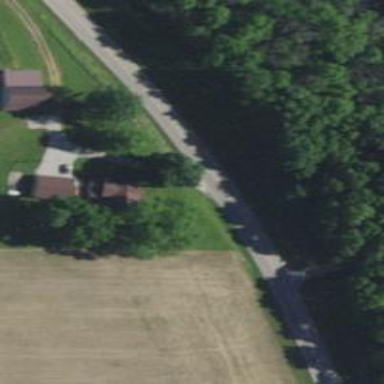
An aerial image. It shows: Secondary road.